This time-domain trace was recorded on a rotor test rig. What is the most likely rotor condition (normal, misalignment, unbalance, looseness)?
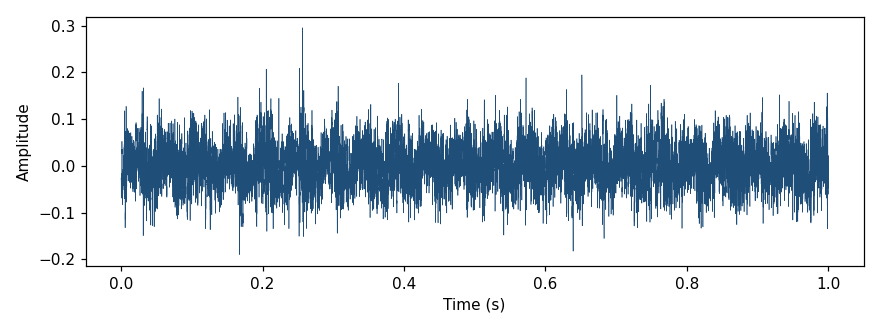
Answer: unbalance